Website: lowes
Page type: newsletter-management
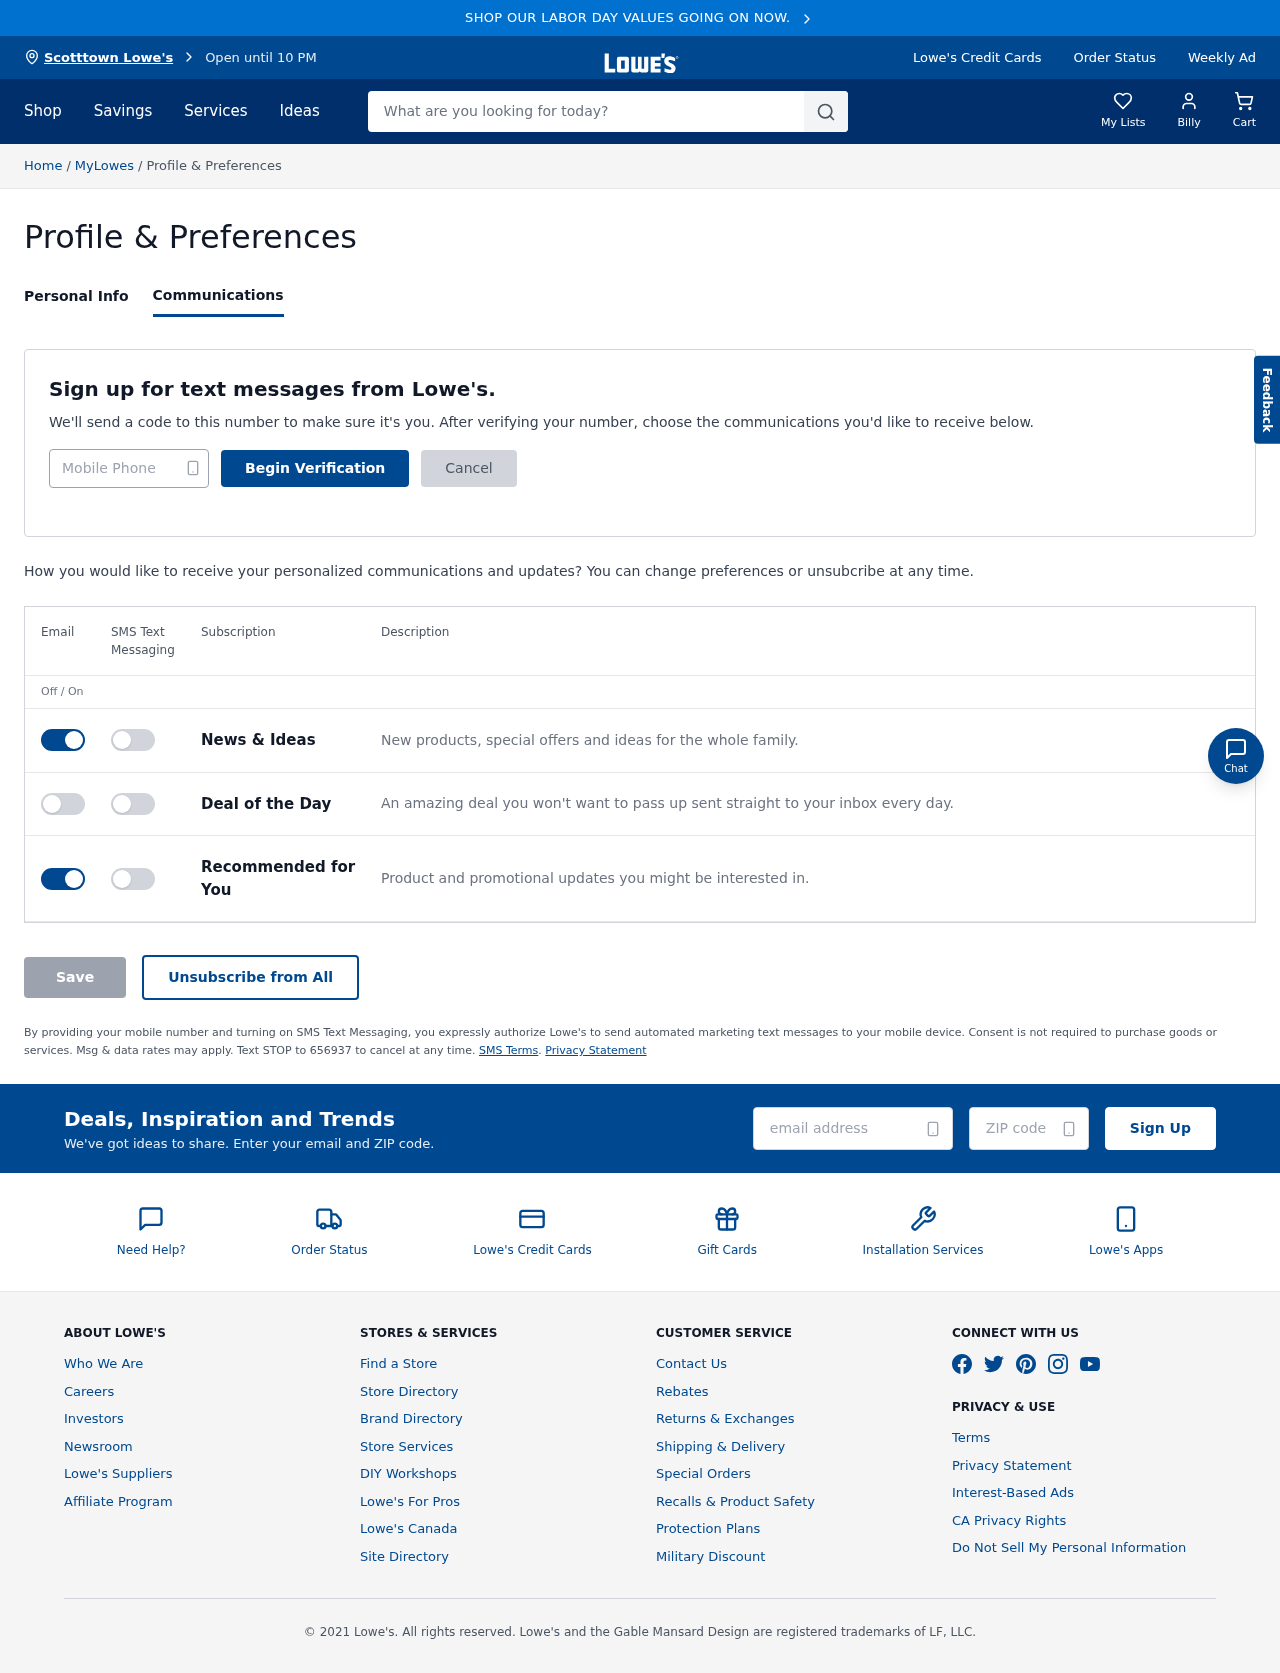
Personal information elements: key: PII_CITY
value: Scotttown Lowe's
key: PII_EMAIL
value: blong@hotmail.com
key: PII_FIRSTNAME
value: Billy
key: PII_PHONE
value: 5074306271
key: PII_POSTCODE
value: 11149
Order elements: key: ORDER_NUM_ITEMS
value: Cart
Search elements: key: HEADER_SEARCH
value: What are you looking for today?